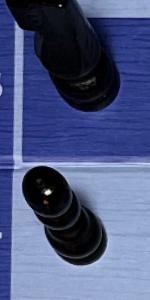
Label: Pawn_Black